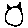
Label: cat